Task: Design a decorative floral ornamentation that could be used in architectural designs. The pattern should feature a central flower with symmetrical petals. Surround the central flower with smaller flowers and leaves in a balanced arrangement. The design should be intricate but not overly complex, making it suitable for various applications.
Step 1338:
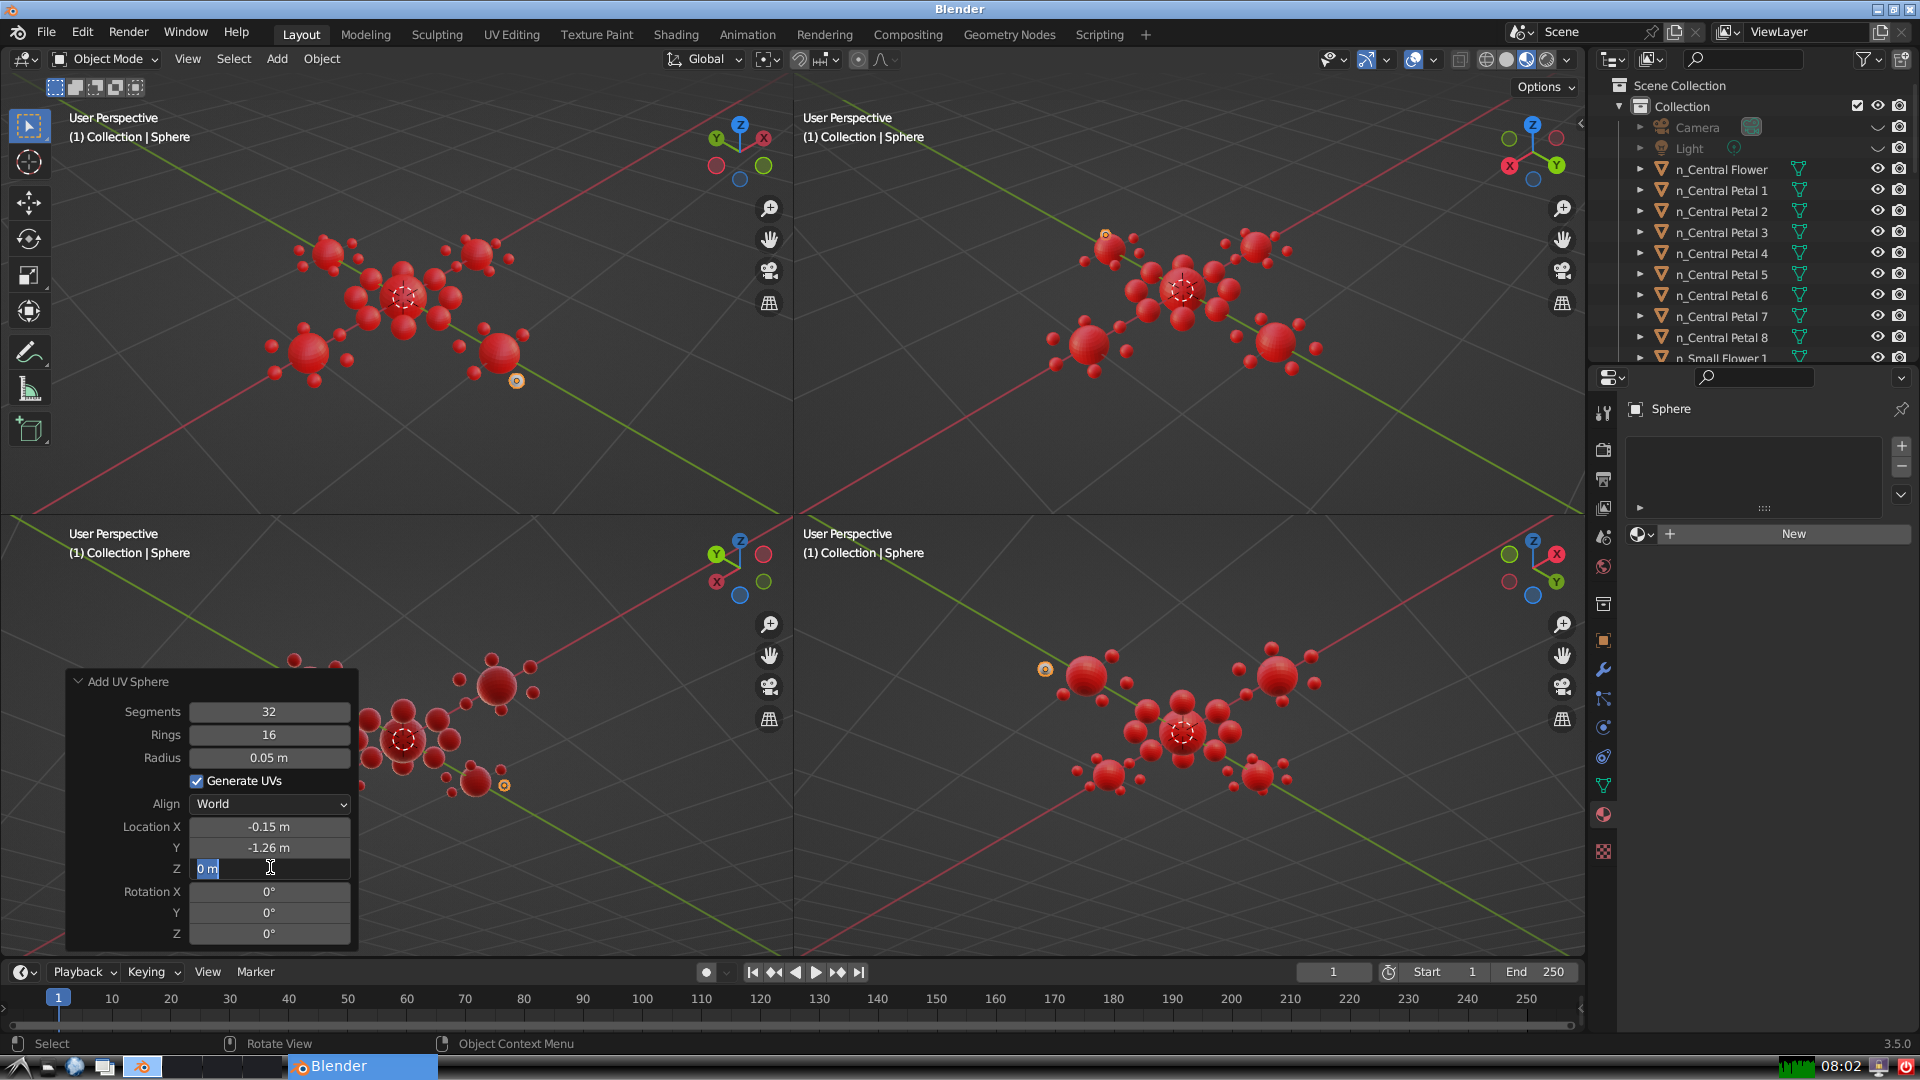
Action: input_text: 0.0